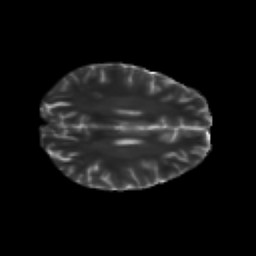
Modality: T2w
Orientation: axial
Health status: healthy
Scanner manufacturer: siemens
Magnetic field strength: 3 T
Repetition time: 10 s
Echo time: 0.092 s